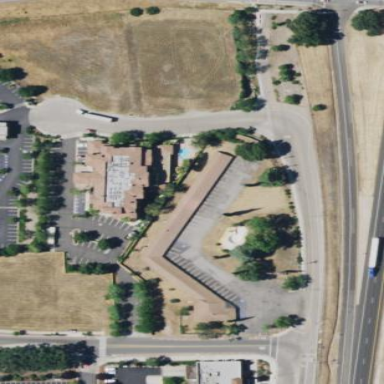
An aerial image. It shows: Designated motel building.